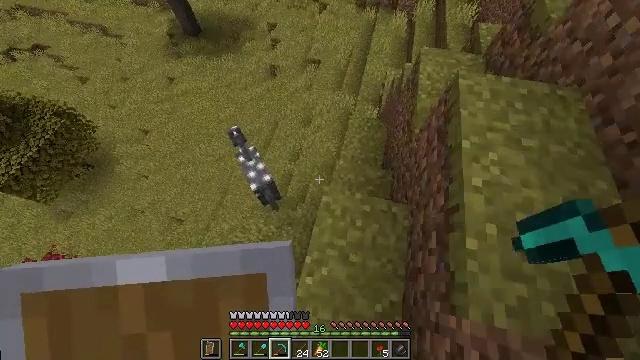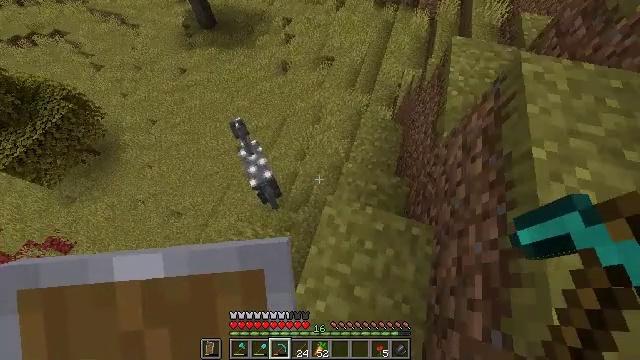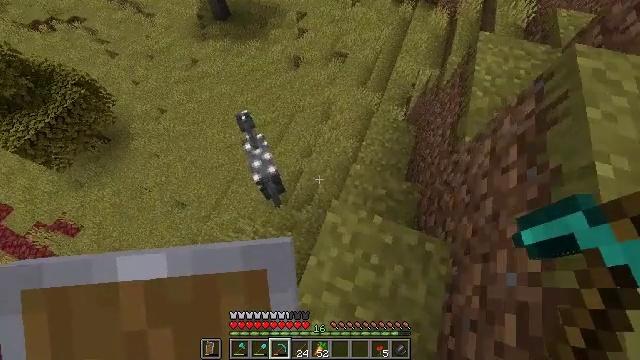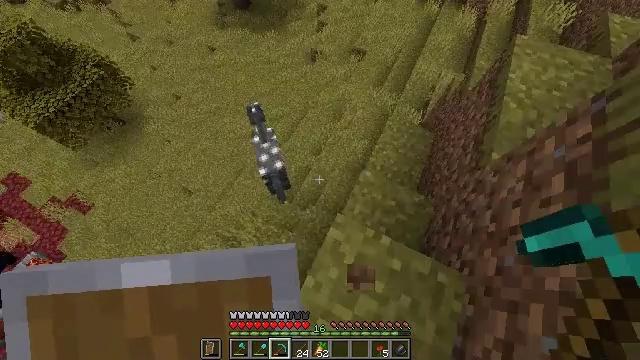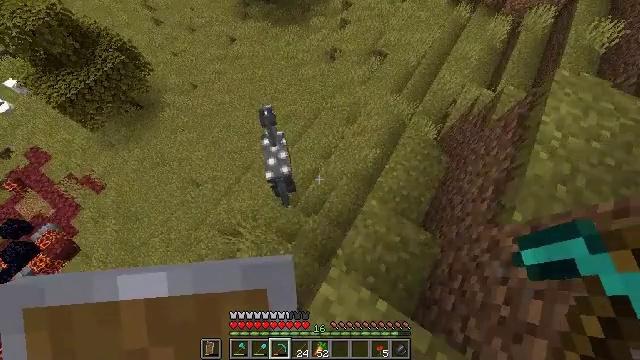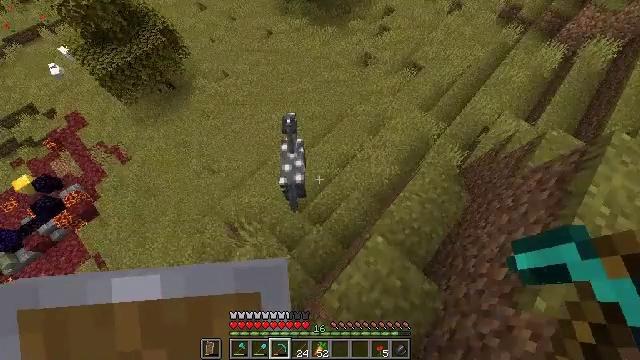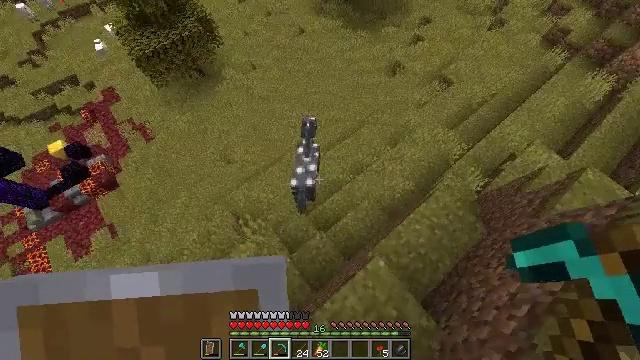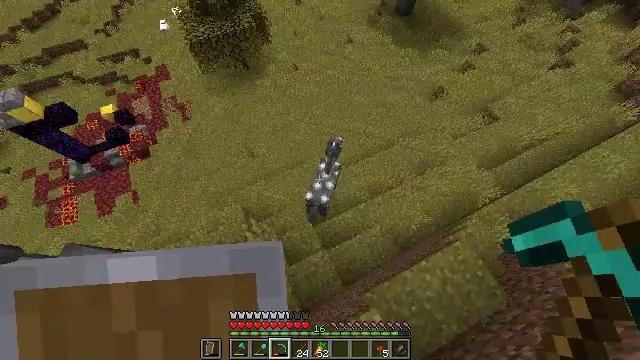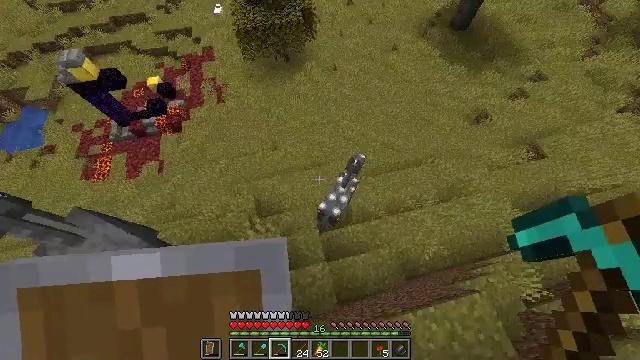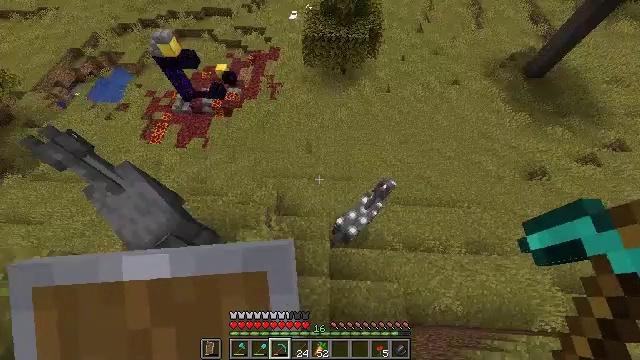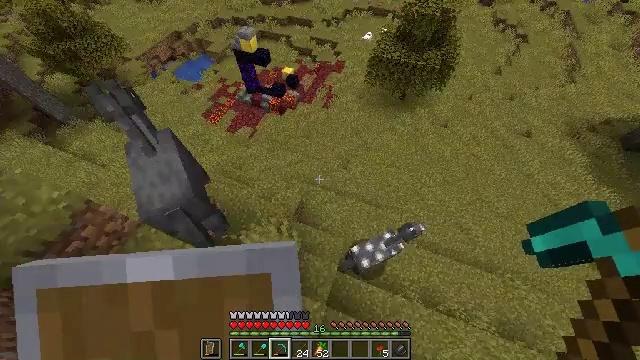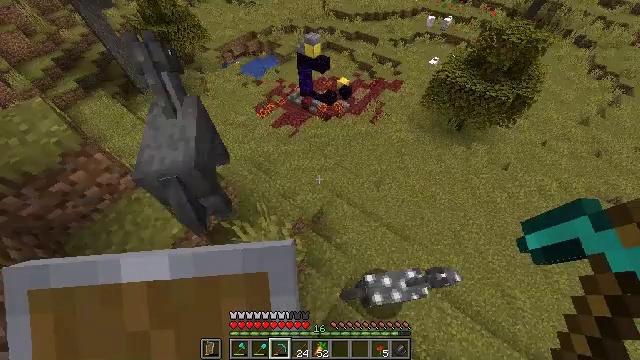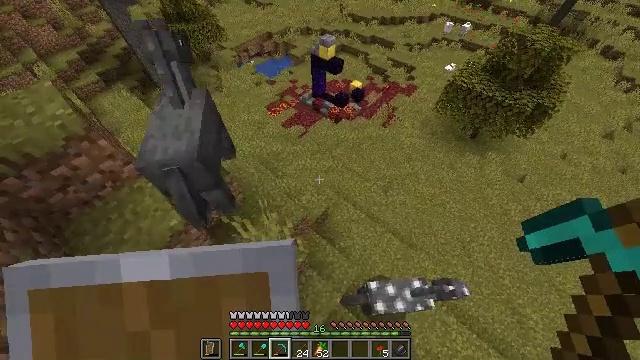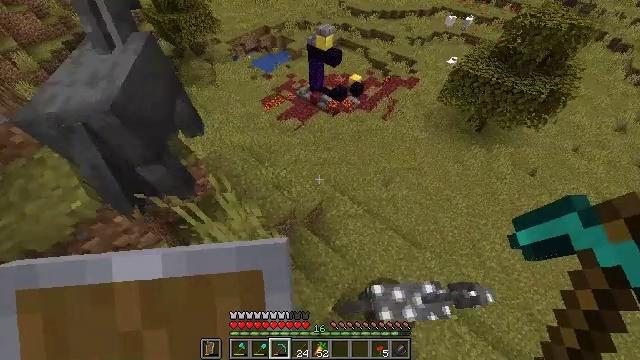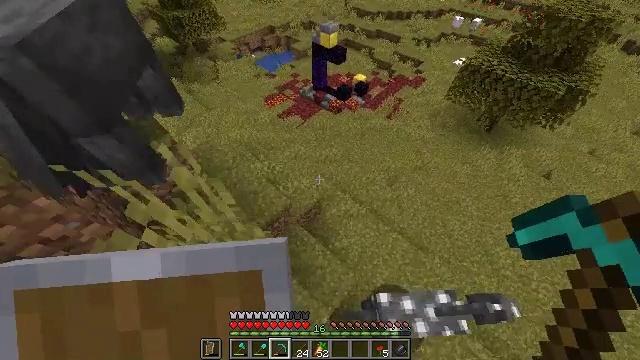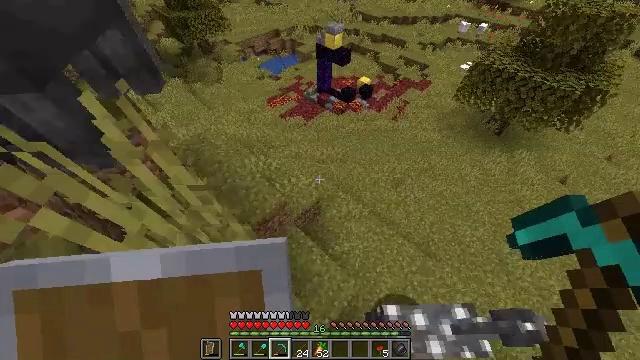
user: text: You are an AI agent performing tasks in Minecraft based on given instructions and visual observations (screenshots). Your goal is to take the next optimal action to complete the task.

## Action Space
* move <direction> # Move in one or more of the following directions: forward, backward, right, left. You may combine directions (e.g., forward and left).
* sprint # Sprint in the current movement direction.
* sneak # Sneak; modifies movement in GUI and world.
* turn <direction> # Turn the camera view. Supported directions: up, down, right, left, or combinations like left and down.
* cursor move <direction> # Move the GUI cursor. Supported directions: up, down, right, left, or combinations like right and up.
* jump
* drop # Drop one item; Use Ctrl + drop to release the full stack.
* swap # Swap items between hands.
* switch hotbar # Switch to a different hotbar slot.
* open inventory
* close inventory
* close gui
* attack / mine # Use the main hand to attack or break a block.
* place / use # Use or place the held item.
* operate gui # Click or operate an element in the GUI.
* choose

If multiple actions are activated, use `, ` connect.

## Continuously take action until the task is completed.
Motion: motion action
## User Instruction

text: Retrieve the valuable gold block.
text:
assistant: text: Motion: move forward, sprint, turn left
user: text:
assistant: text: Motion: move forward, sprint, turn left
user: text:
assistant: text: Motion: move forward, sprint, turn left
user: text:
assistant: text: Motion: move forward, sprint, turn left and down
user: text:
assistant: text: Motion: move forward, sprint, turn left
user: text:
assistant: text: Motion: move forward, sprint, turn left
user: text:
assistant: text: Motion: move forward, sprint, turn left
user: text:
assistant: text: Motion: move forward, sprint, turn left
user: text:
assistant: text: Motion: move forward, sprint, turn left and up
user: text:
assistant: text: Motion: move forward, sprint, turn left and up
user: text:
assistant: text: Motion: move forward, sprint, turn left and up
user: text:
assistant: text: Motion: move forward, sprint, turn left
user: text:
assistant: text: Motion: move forward, sprint
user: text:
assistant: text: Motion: move forward, sprint, turn left
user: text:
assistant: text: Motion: move forward, sprint, turn left and up
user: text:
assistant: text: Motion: move forward, sprint, turn left and up
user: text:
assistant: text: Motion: move forward, sprint, turn left and up
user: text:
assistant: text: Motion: move forward, sprint, turn left and up
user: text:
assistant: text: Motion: move forward, sprint, turn left
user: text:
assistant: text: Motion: move forward, sprint
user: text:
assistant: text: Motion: move forward, sprint
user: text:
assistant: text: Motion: move forward, sprint
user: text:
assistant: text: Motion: move forward, sprint
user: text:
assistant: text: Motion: move forward, sprint
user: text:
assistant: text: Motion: move forward, sprint
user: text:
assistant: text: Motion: move forward, sprint, turn up
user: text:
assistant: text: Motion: move forward, sprint, turn up
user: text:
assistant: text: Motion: move forward, sprint, turn up
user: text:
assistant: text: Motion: move forward, sprint, turn up
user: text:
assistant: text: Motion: move forward, sprint, turn right and up